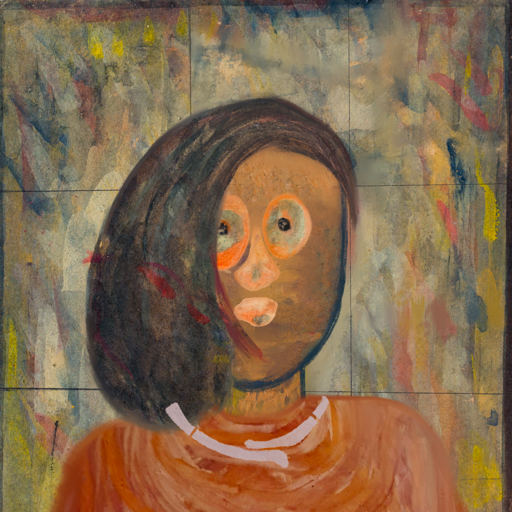
Background: GypsyMother, Head And Neck Front: In_The_Sun, Face Front: Childish, Bust: Pious_Lady, Hair Front: Gypsy_Mother, Head Accessory: Blank, Second Necklace: Blank, Necklace: Hypocrite_2, Baby: Blank